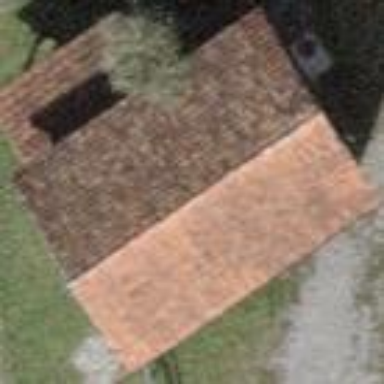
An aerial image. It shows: Shed building.